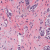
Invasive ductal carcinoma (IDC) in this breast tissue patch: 1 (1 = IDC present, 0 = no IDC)